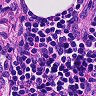
Metastatic tissue present: no